Interaction volume radius: 10 \u00c5
Interaction volume height: 15 \u00c5
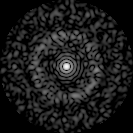
Disorder parameter: 0.8391